Field crop: tomato
Growth stage: 1
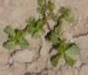
Species: portulaca